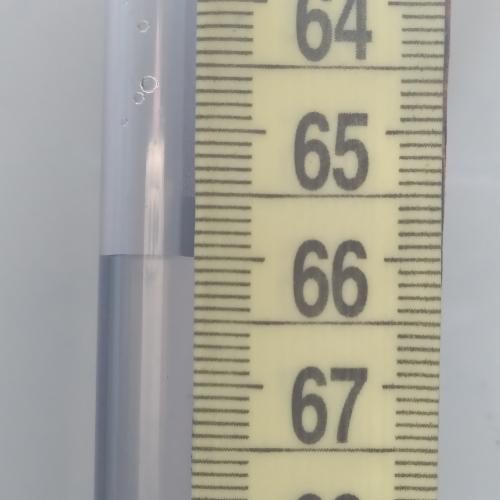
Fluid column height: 66.0 cm